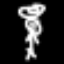
Label: angel